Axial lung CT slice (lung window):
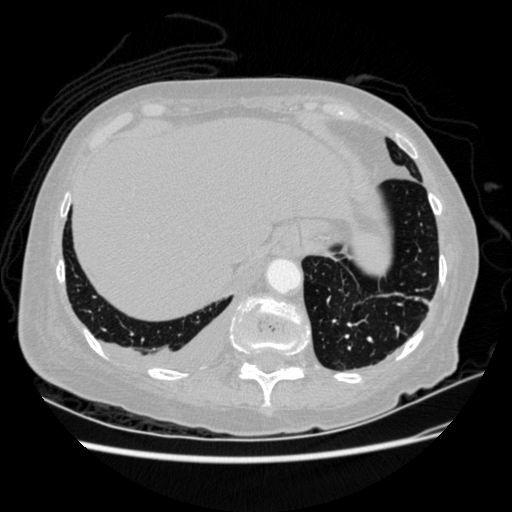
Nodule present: no